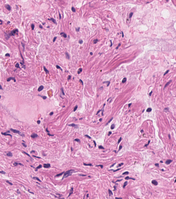
Tumor epithelial tissue: no
Tumor-associated stroma tissue: no
Normal tissue: yes